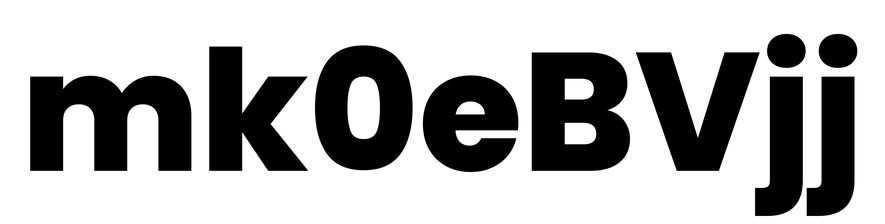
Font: Poppins-ExtraBold